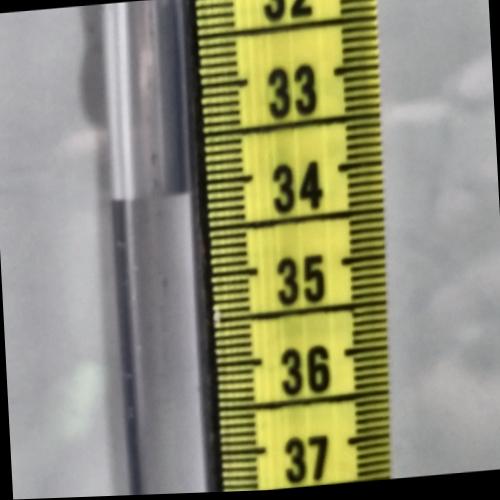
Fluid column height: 34.1 cm